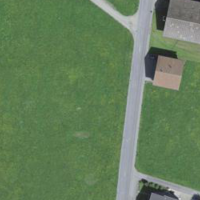
EUNIS habitat code: 24
Species observed at this site:
Ajuga reptans